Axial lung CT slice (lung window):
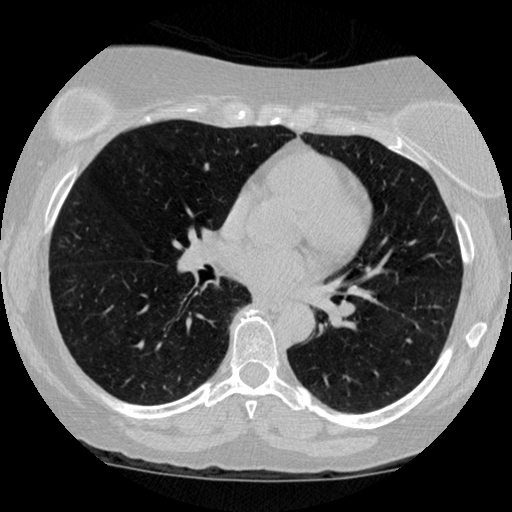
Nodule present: no